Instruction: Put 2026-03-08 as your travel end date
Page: home
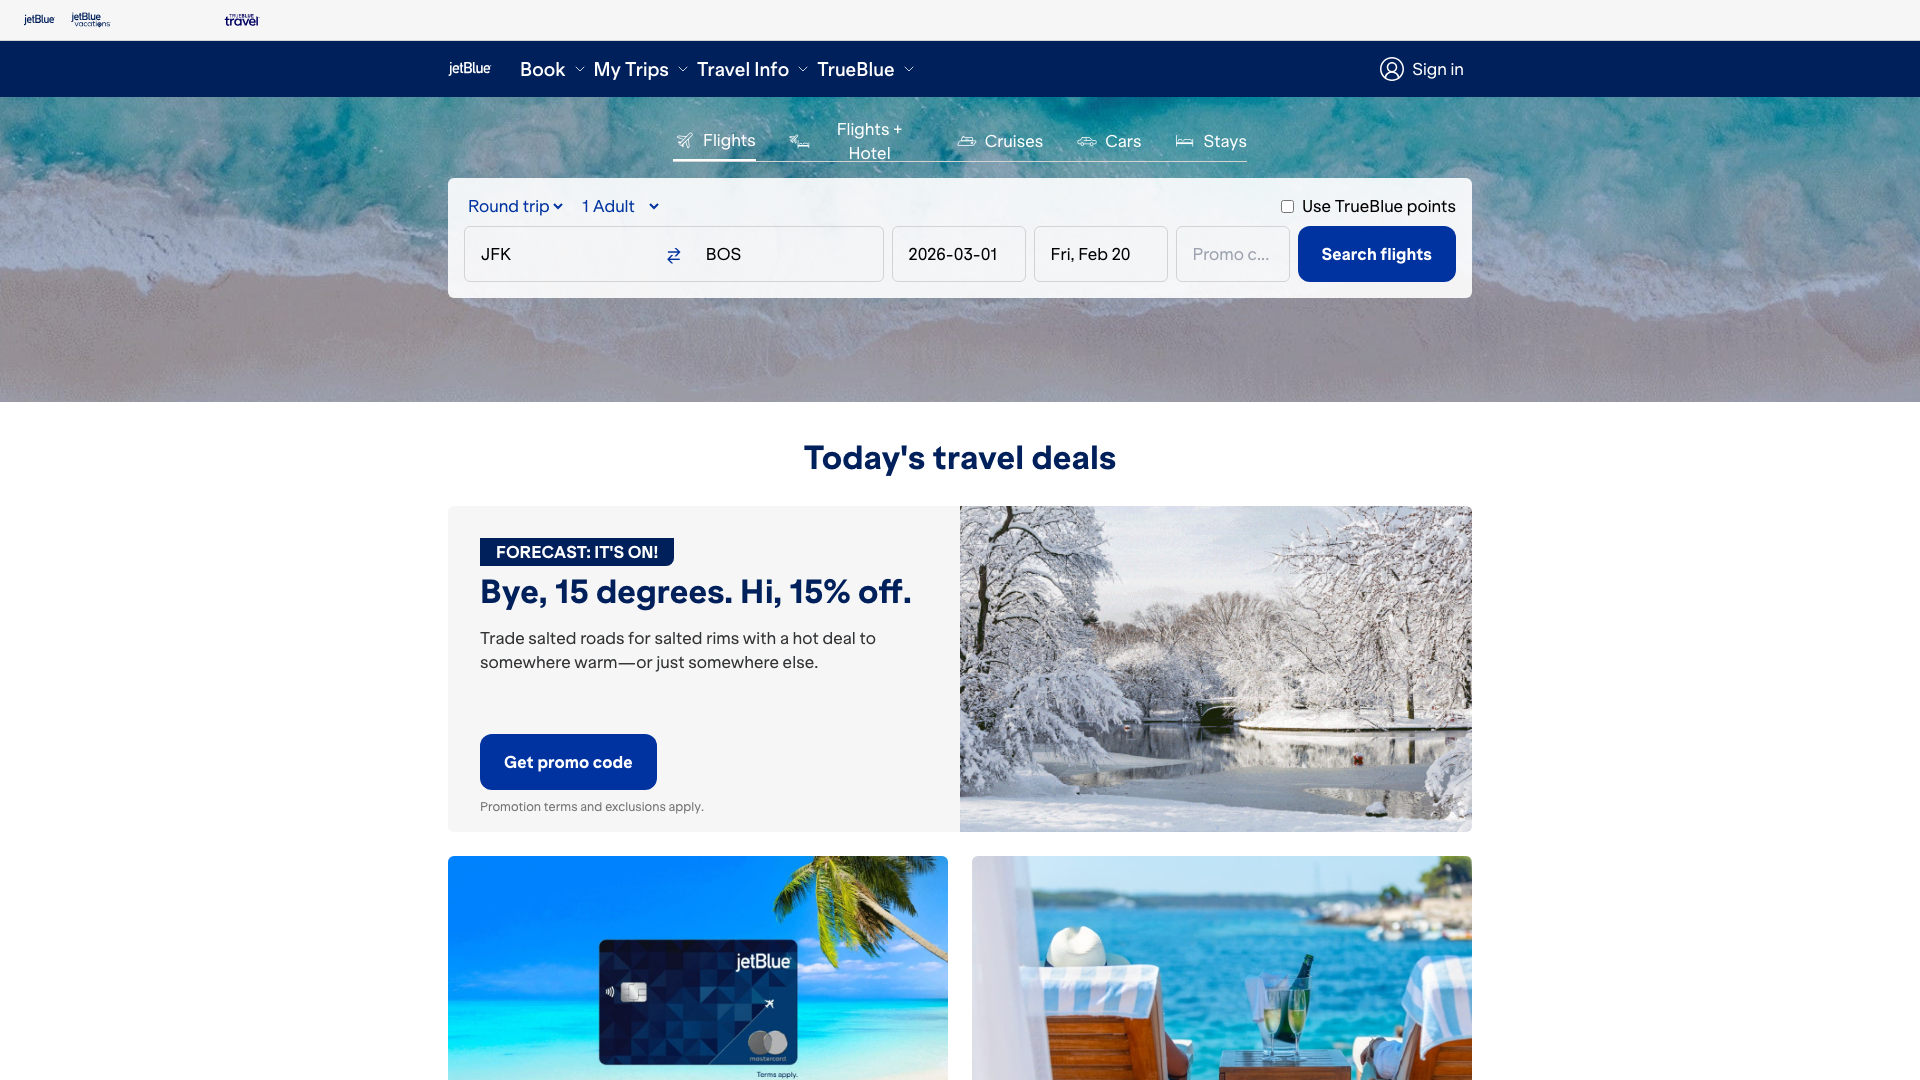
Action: type